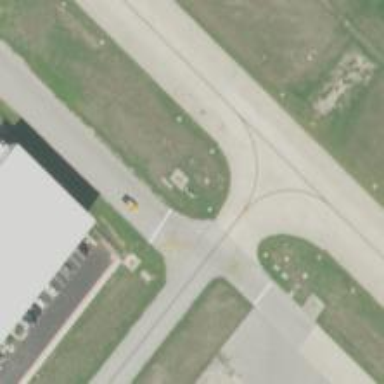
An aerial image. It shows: View of taxiway at the airport.